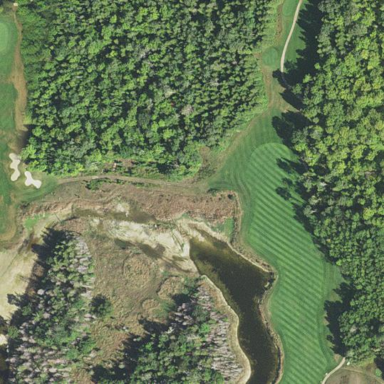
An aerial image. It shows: Area with grass used as rough in golf course.